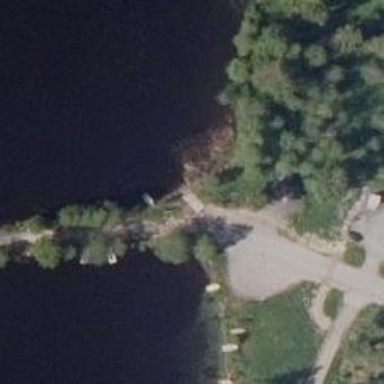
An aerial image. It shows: Slipway on leisure land.